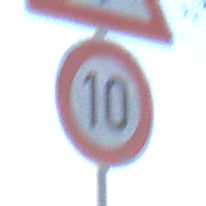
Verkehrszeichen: Geschwindigkeit10
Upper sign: SchneeOderEisglaette
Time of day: Dawn
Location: Outdoor (Nature)
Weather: Clear
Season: NotSpecified
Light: Natural